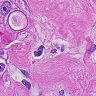
Metastatic tissue present: yes